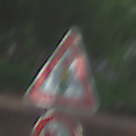
Verkehrszeichen: Lichtzeichenanlage
Zusatzzeichen unten: UeberholverbotKraftfahrzeuge
Umgebung: Outdoor, Urban
Tageszeit: MorningAfternoon
Wetter: PartlyCloudy
Licht: Natural
Jahreszeit: NotSpecified
Kontrast: LowContrast